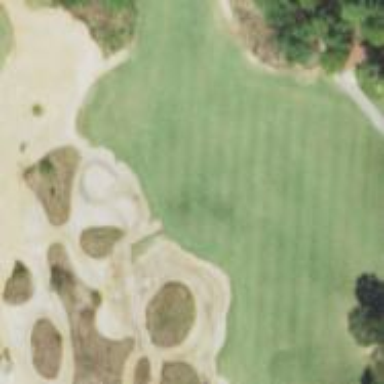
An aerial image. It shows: View of golf hole.